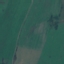
Label: Pasture